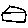
Label: house